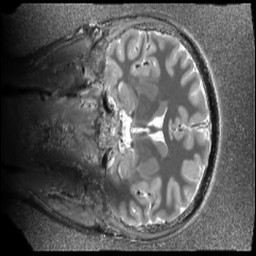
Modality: T1map
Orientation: coronal
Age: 21
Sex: female
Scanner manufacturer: siemens
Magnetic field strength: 6.98 T
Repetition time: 6 s
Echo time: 0.00283 s